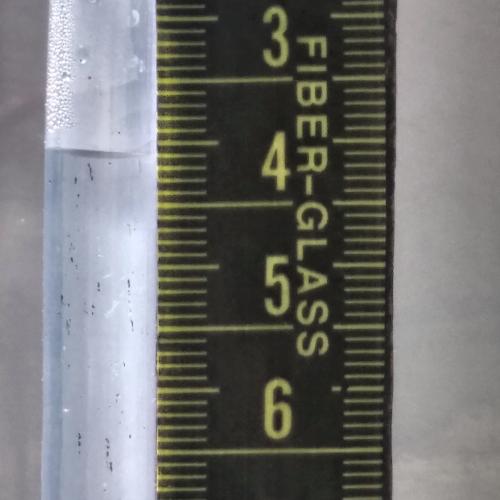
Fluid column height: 4.1 cm